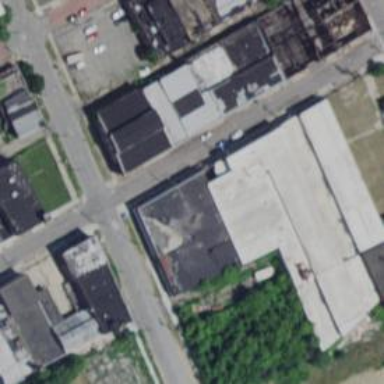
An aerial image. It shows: Warehouse building.